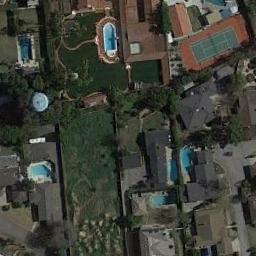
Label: tennis_court